Interaction volume radius: 10 \u00c5
Interaction volume height: 25 \u00c5
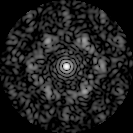
Disorder parameter: 0.6879